Question: I'm working in a Windows Server 2008 R2 Enterprise x64 with C# Windows Form Application, to connect in a Oracle 11g Database with NHibernate. I used the followed NHibernate configuration:
'''
string connectionProvider = "NHibernate.Connection.DriverConnectionProvider";
string dialect = "NHibernate.Dialect.Oracle10gDialect";
//to use OracleDataClientDriver (ODP.NET), must configure the appropriated "Plataform Target".
//In Windows Server, is not possible work with ODAC x64, because the Windows Form Application don't accept
//"Platform Target" = "Any CPU" configuration. For this, it was intalled the ODAC1120320_32bit
connectionDriver = "NHibernate.Driver.OracleDataClientDriver";
string connectionString = ...
'''
It worked for few days, but now, the error "Could not create the driver from NHibernate.Driver.OracleDataClientDriver." appears. The C# project configuration are like the picture:

I really don't know what more tests I need to do, because ODACs for 32 and 64 bits was installed and unistalled. Please help. Thank you.
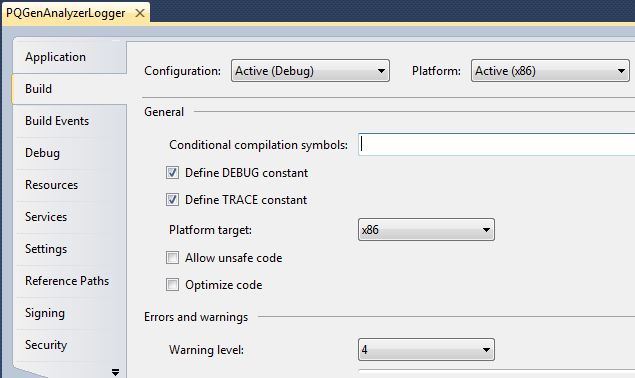
Answer: If you are using Nhibernate 4, you can use the OracleManagedDataClientDriver and the odp.net managed driver (<URL>. This is an "any client" driver and you won't have install anything on the machine. It makes supporting Oracle so much easier. No more copying ODAC .dll's to your deployment directories.